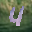
Label: 4